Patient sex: F
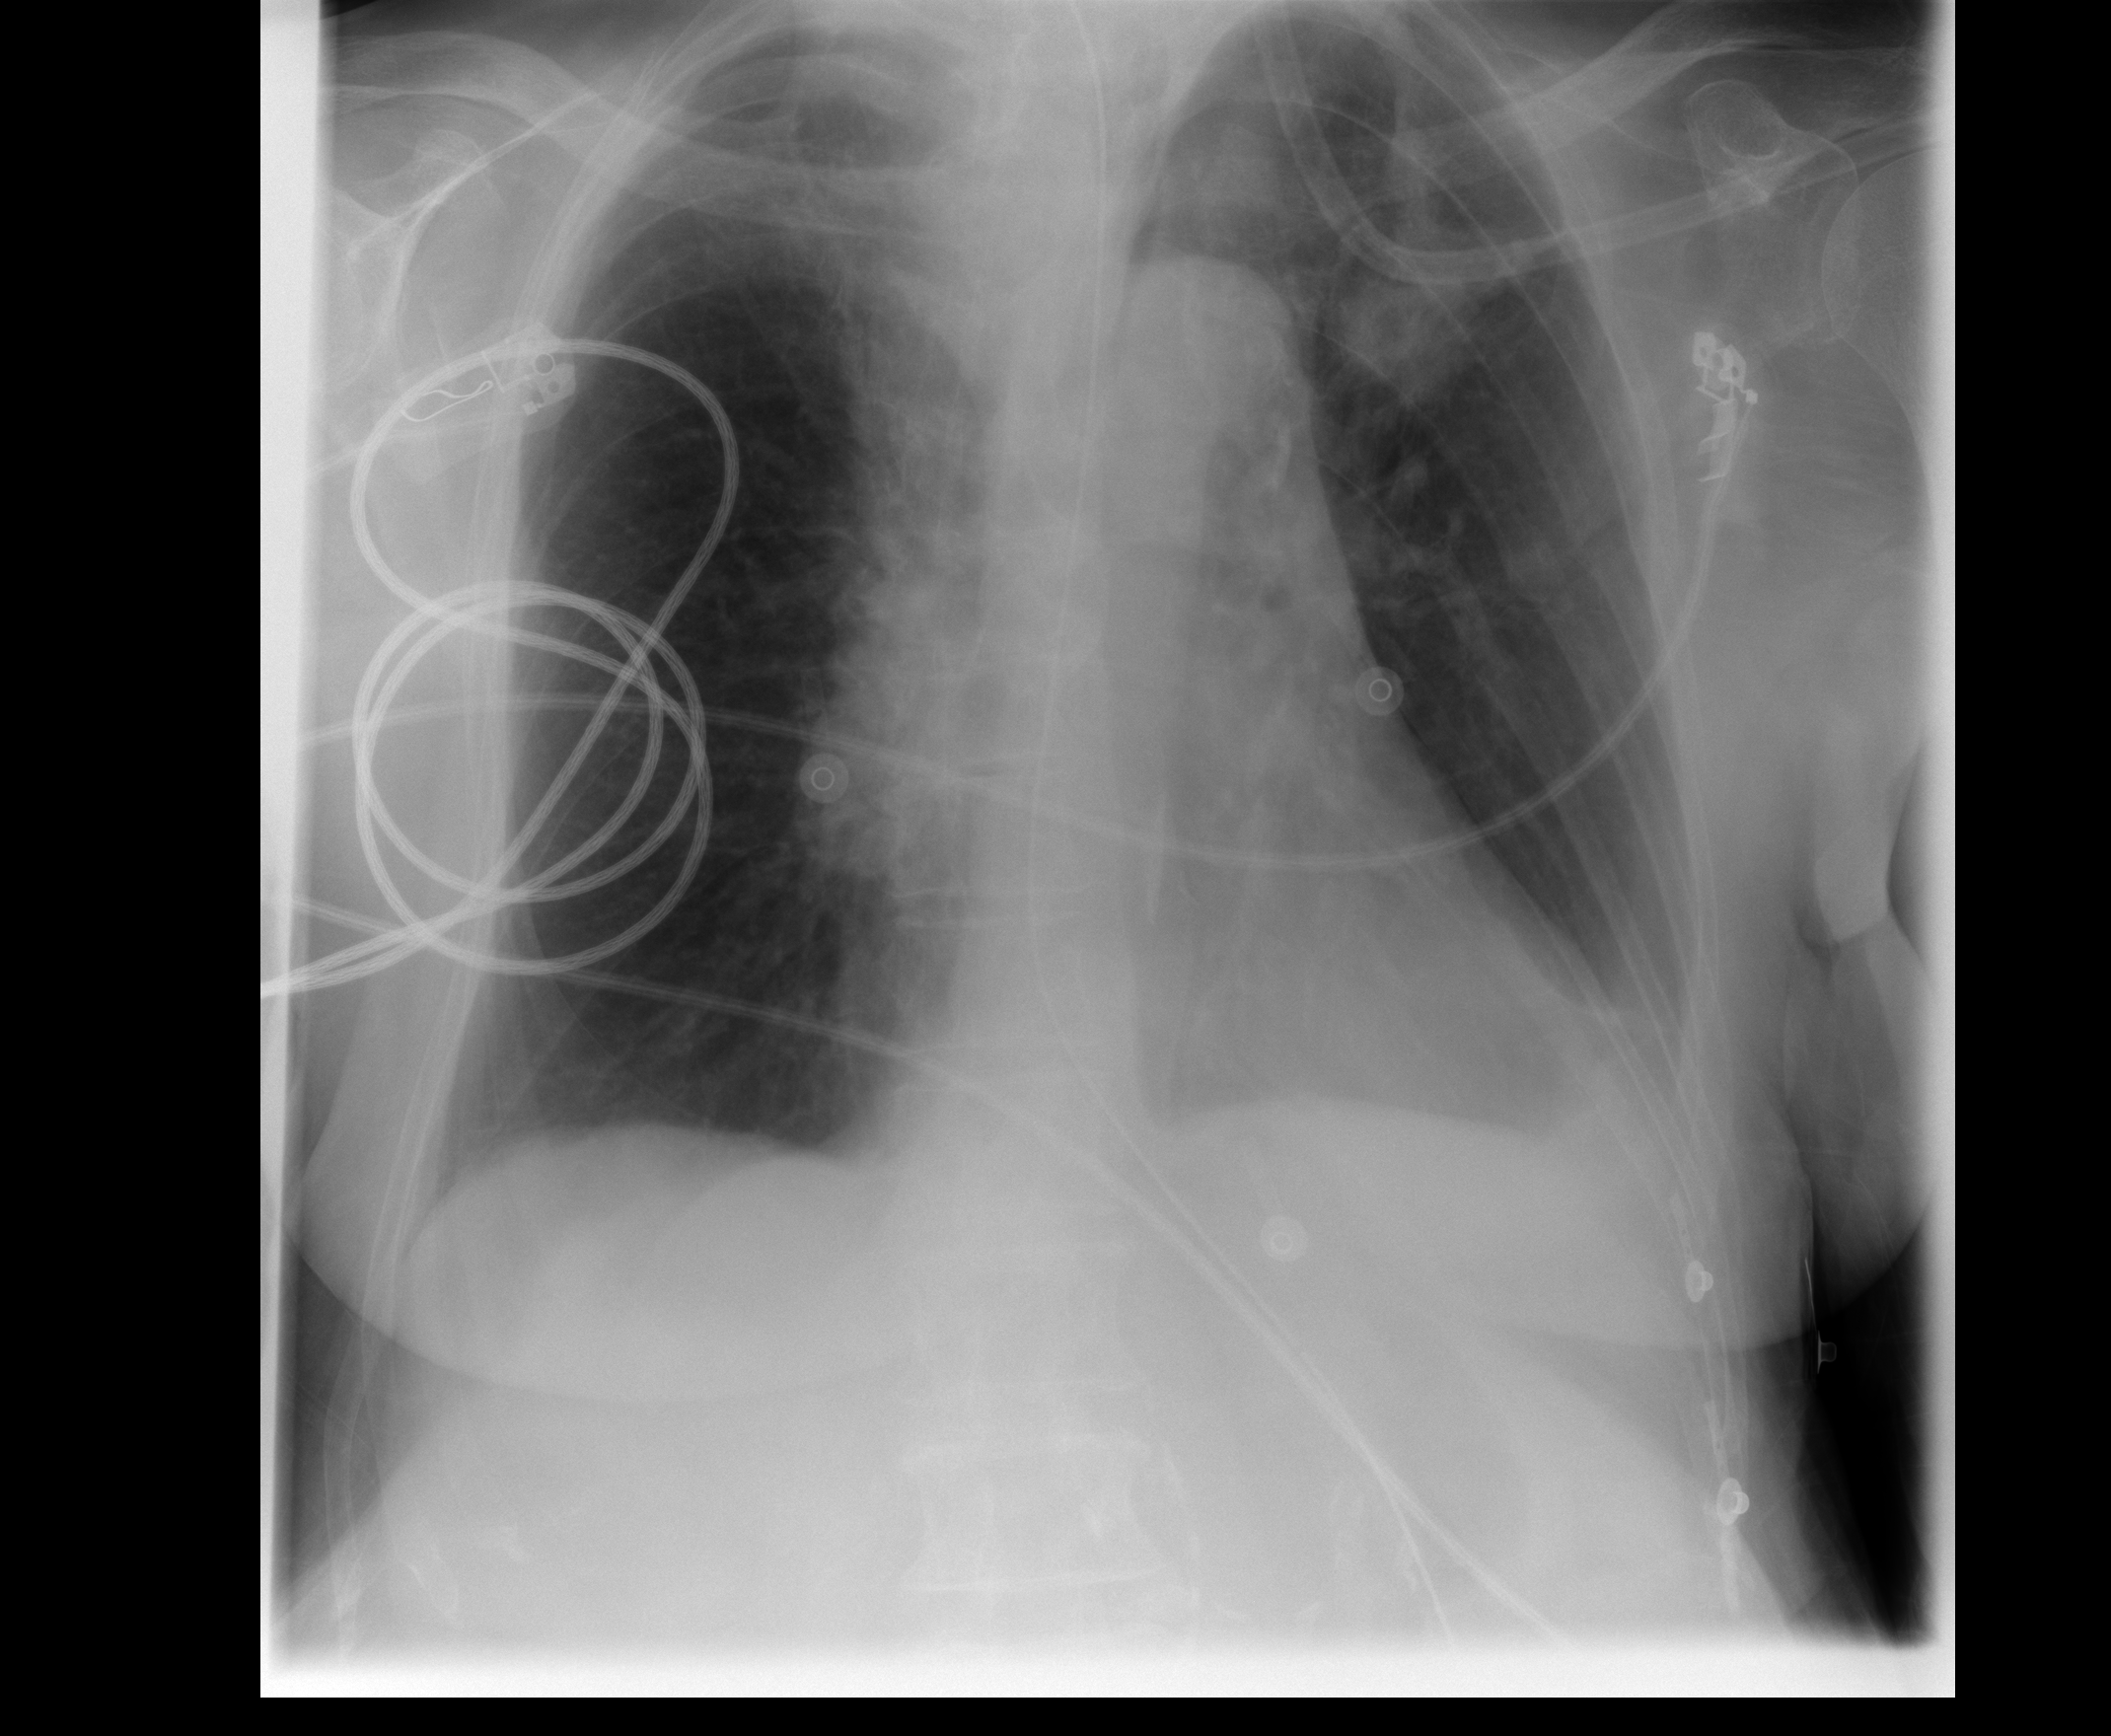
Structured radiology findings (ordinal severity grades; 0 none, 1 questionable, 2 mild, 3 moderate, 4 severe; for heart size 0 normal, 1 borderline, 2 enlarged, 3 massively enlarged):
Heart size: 2
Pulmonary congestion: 0
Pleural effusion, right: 0
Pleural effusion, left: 2
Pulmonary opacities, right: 0
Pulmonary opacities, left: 2
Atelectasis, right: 0
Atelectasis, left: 2